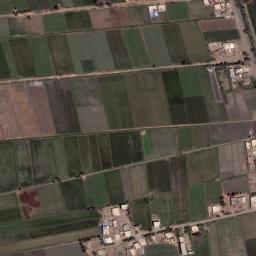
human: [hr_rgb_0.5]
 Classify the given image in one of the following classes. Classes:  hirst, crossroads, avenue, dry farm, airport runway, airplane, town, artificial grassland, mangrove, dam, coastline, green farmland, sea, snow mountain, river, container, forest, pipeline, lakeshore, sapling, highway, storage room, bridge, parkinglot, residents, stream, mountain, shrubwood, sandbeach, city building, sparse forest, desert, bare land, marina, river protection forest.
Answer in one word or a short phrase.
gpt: green farmland